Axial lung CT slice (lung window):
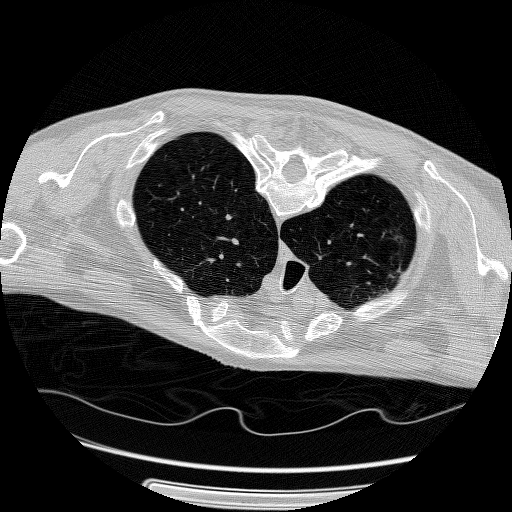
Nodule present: no